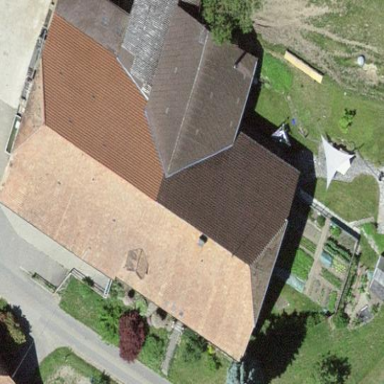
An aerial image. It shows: Farm building.